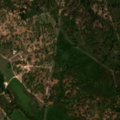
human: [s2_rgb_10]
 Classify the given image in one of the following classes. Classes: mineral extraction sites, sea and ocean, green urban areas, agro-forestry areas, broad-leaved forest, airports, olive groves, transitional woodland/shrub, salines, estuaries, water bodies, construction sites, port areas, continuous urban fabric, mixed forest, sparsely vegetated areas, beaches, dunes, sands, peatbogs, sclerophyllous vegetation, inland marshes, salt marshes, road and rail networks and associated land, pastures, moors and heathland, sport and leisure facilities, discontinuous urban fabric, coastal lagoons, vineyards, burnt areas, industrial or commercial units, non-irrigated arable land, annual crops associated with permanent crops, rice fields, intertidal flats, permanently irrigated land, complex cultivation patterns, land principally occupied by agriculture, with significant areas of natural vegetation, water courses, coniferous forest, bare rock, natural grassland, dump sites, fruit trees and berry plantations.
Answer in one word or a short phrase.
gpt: continuous urban fabric